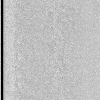
Atmospheric dust classification: dusty